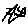
Label: zigzag